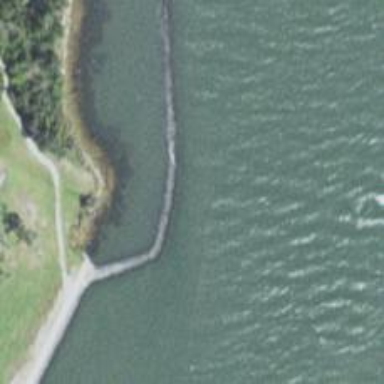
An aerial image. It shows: Breakwater structure.